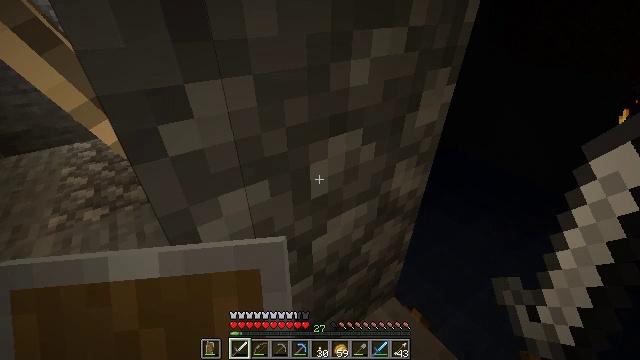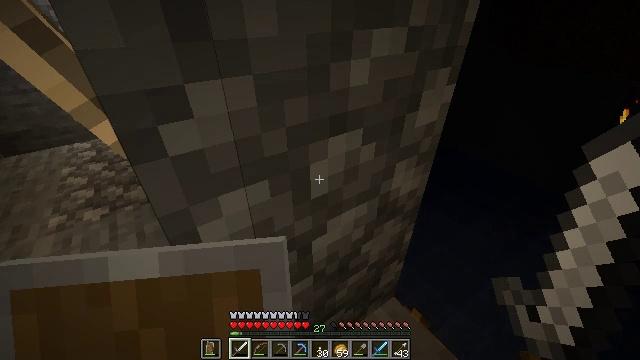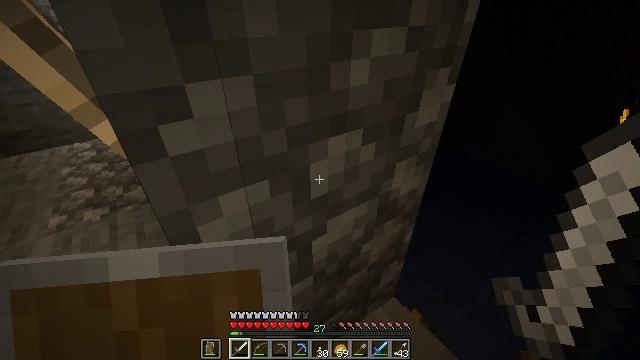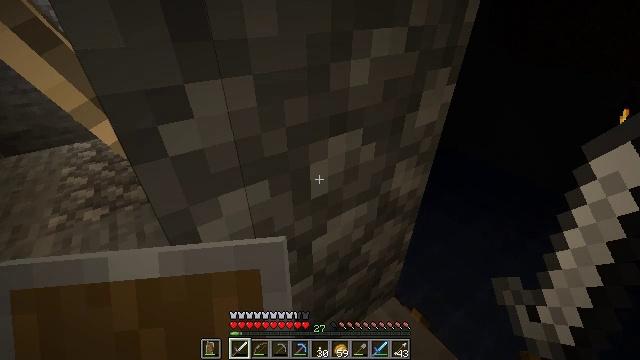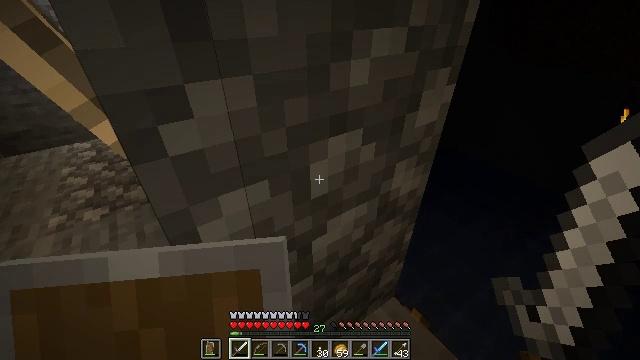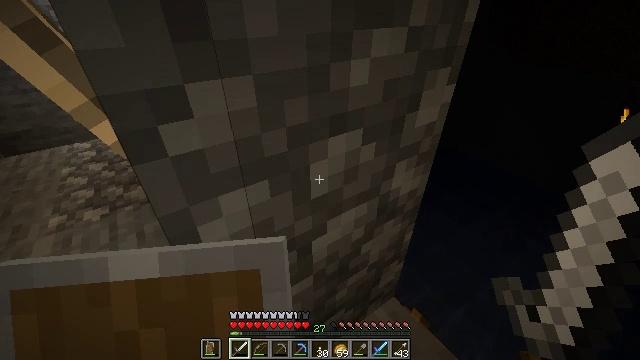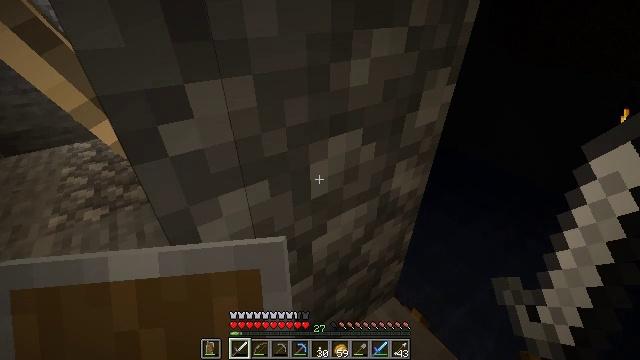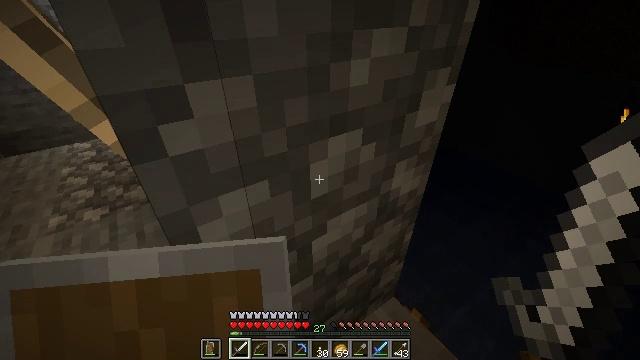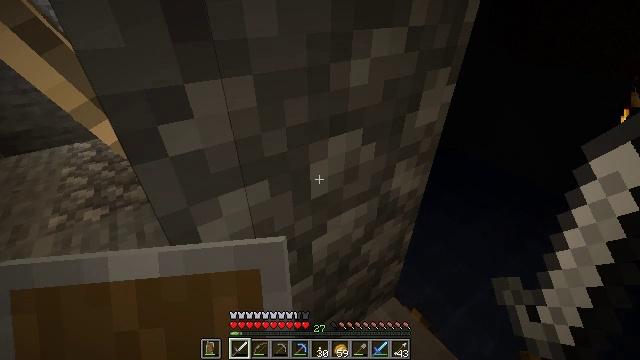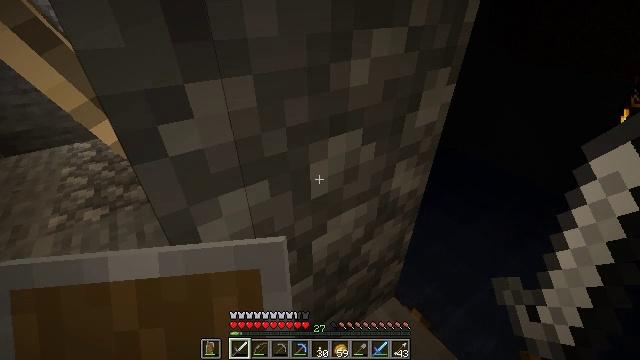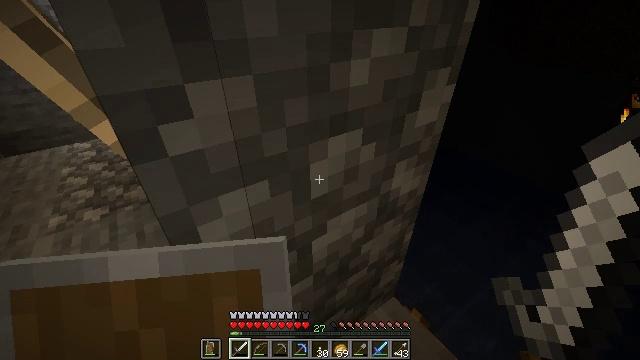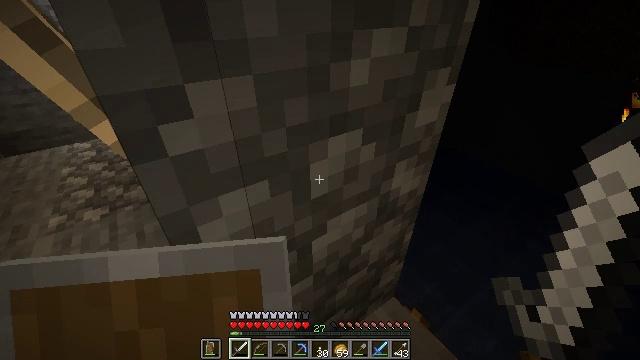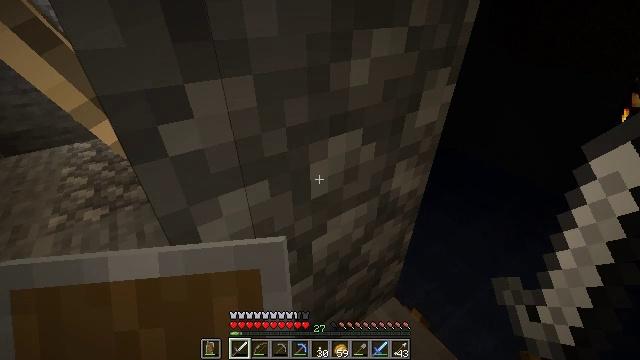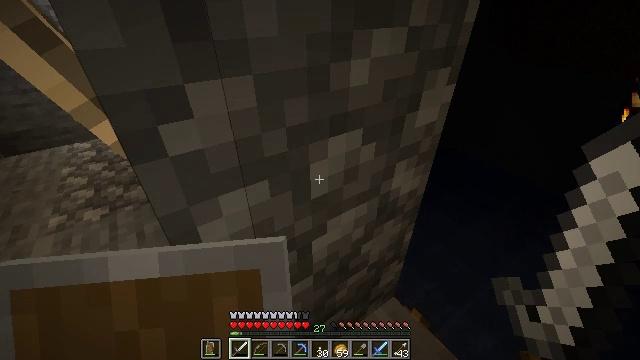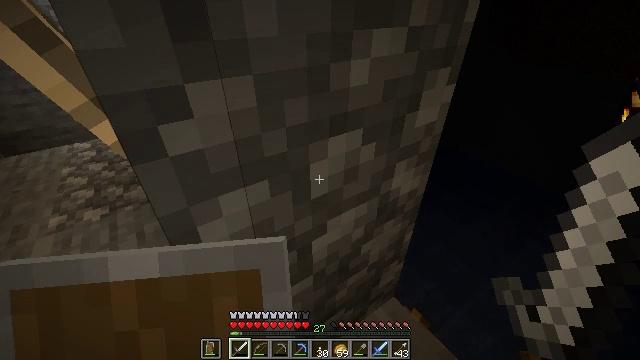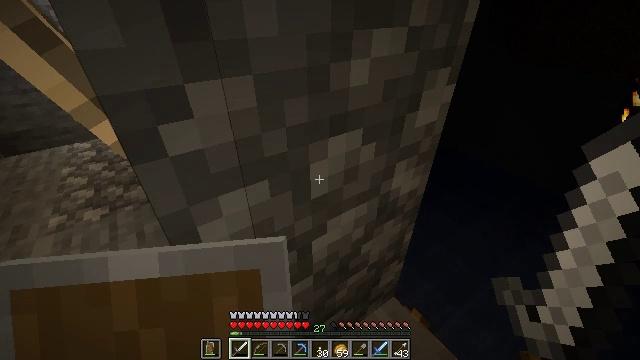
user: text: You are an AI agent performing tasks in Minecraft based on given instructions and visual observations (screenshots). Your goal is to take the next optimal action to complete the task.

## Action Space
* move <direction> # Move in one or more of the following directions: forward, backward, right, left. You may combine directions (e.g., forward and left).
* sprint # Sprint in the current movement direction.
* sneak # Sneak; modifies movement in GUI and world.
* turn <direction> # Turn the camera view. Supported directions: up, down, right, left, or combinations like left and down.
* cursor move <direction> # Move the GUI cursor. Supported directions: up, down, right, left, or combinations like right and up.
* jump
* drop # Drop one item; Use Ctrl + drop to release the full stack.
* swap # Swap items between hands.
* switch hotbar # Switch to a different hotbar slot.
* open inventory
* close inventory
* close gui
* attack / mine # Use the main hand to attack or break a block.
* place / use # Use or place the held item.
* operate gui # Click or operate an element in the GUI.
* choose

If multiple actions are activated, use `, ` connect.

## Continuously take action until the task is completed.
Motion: motion action
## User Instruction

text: Drop an iron sword.
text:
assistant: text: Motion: no_op
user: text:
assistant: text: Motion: no_op
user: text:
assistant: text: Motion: no_op
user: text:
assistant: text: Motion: no_op
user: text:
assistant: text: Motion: no_op
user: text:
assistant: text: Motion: no_op
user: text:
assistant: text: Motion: no_op
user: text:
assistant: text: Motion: no_op
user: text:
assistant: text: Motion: no_op
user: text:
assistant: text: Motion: no_op
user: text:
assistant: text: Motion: no_op
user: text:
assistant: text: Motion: no_op
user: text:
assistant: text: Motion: no_op
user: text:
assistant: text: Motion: no_op
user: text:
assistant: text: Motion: no_op
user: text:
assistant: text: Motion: no_op
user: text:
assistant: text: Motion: no_op
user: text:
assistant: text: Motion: no_op
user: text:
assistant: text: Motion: no_op
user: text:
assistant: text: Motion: no_op
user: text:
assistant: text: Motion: no_op
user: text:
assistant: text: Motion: no_op
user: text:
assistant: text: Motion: no_op
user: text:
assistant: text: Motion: no_op
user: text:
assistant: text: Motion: no_op
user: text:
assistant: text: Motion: no_op
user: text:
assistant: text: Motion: no_op
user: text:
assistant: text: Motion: no_op
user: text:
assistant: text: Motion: no_op
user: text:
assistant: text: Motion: no_op